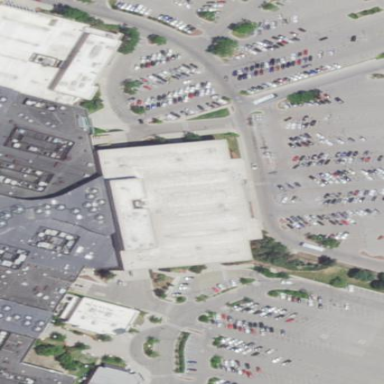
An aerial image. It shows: Department store building.